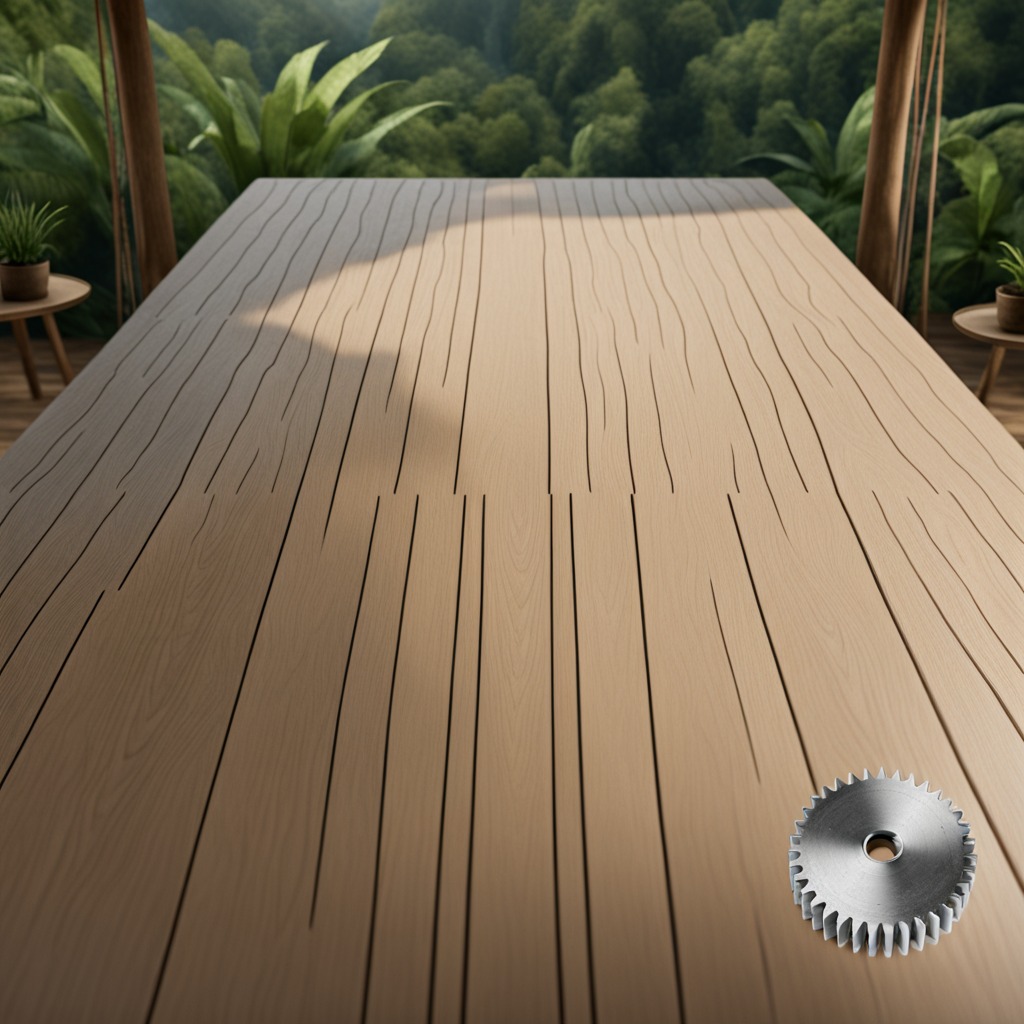
A steel gear with teeth is lying on the wooden table.